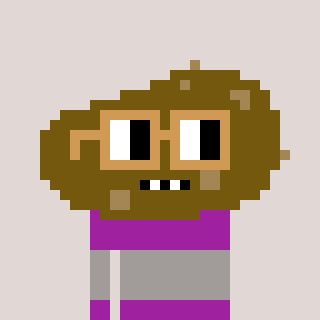
a pixel art character with square brown glasses, a potato-shaped head and a magenta-colored body on a warm background